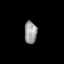
Tissue: skin
Cell type: T cells
Senescence score: 0.2467
Nuclear area (px): 282
Mean DAPI intensity: 151.312